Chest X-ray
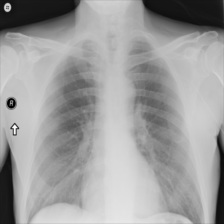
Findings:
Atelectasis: negative
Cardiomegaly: negative
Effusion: negative
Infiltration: negative
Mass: negative
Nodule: negative
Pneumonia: negative
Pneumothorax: negative
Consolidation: negative
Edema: negative
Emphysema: negative
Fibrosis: negative
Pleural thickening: negative
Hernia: negative